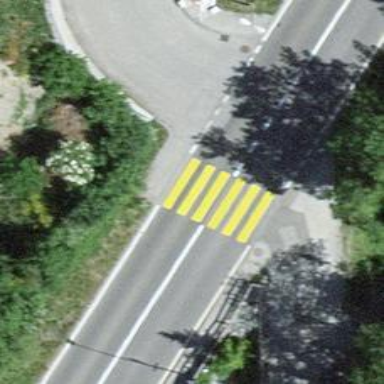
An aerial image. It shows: Marked crossing on the road.